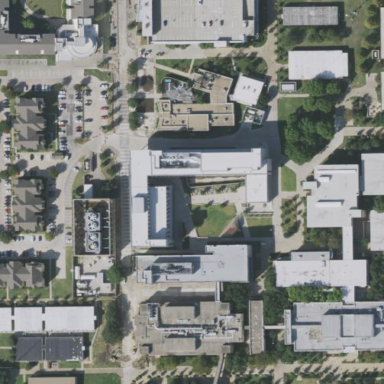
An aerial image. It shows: View of university building.